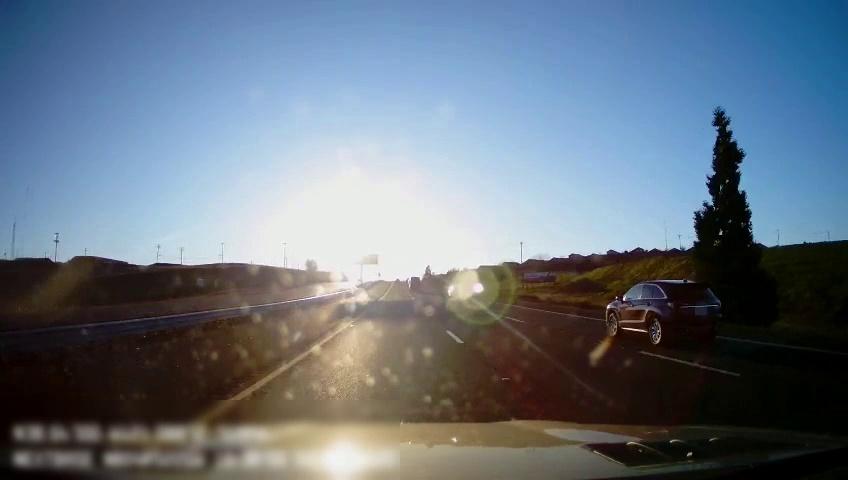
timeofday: Day
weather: Sunny
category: Drivable Space
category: Drivable Space
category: Vehicles | Car
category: Vehicles | Car
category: Vehicles | Truck
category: Lanes | Current Lane
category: Lanes | Current Lane
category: Lanes | Alternate Lane
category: Lanes | Alternate Lane